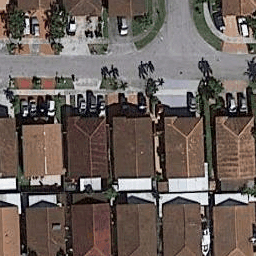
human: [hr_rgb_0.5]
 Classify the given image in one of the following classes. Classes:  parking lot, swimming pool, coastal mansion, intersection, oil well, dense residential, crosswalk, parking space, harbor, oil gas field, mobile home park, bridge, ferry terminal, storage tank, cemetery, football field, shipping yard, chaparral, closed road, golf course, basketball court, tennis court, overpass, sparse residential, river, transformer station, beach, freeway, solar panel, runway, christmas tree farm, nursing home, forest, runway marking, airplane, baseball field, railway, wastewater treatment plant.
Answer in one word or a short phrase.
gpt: dense residential